Question: I am having trouble implementing a non-binary tree, where the root node can have an arbitrary amount of child nodes. Basically, I would like some ideas on how where to go with this, since I do have some code written, yet I'm stuck at this point on what to do next. BTW I cannot use any of the Collections classes at all. I can only use System.
'''
using System;
namespace alternate_solution
{
// [root]
// / / \ // text text text text
class Node//not of type TreeNode (since Node is different from TreeNode)
{
public string data;
public Node child;
public Node(string data)
{
this.data = data;
this.child = null;
}
}
'''
}

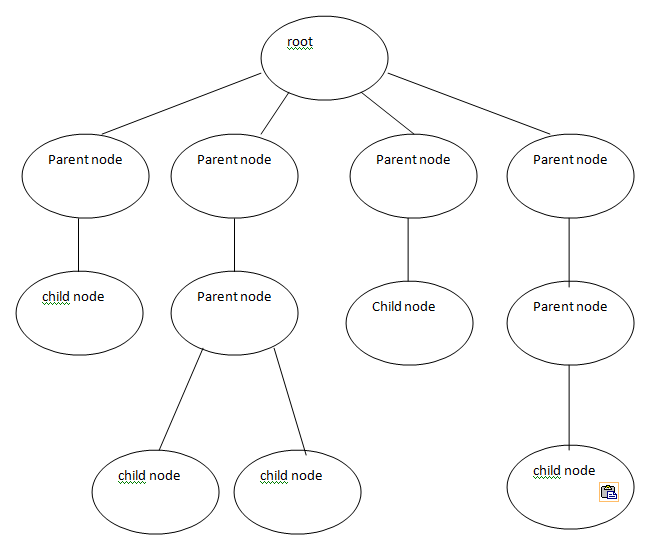
Answer: So far Jerska's solution is the best but it is needlessly complicated.
Since I assume this is a homework exercise let me give you the direction you should head in. The data structure you want is:
'''
class TreeNode
{
public string Data { get; private set; }
public TreeNode FirstChild { get; private set; }
public TreeNode NextSibling { get; private set; }
public TreeNode (string data, TreeNode firstChild, TreeNode nextSibling)
{
this.Data = data;
this.FirstChild = firstChild;
this.NextSibling = nextSibling;
}
}
'''
Let's now redraw your diagram -- vertical lines are "first child", horizontal lines are "next sibling"
'''
Root
|
p1 ----- p2 ----- p4 ----- p6
| | | |
c1 p3 c4 p7
| |
c2 - c3 c5
'''
Make sense?
Now, can you write code that produces this tree using this data structure? :
'''
TreeNode c5 = new TreeNode("c5", null, null);
TreeNode p7 = new TreeNode("p7", c5, null);
TreeNode p6 = new TreeNode("p6", p6, null);
... you do the rest ...
'''
Notice that an arbitrary tree is just a binary tree "rotated 45 degrees", where the root never has a "right" child. Binary trees and arbitrary trees are ; you just assign different to the two children.